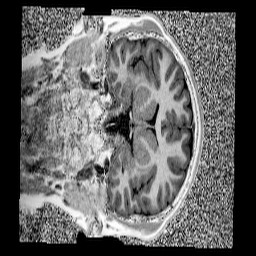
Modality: UNIT1
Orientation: coronal
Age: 11
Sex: male
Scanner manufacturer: siemens
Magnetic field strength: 3 T
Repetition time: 4 s
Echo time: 0.00299 s